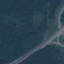
Land use / land cover: Highway